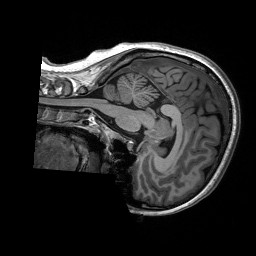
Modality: T1w
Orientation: sagittal
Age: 19
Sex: female
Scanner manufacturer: siemens
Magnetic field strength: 3 T
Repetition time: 2.53 s
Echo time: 0.00227 s